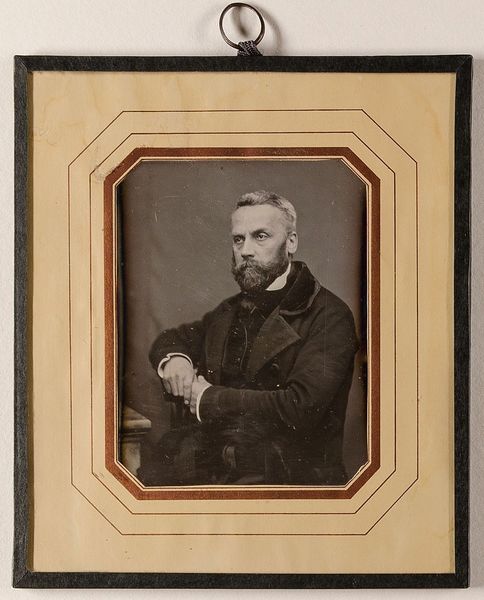
Titel: Unbekannter Künstler aus Hamburg
Standort: Hamburg
Institution: Museum für Kunst und Gewerbe Hamburg
Schlagwörter: mann, bart, portrait, figur, foto, fotografie, photographie, photo, lichtbild, daguerreotypie, bildwerke, angewandte und bildende kunst, hessische systematik, künstler, porträt, porträtfotografie, porträtphotographie, hüftbild